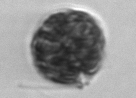
Label: Alexandrium_catenella